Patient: sex M, age 60
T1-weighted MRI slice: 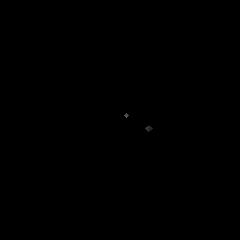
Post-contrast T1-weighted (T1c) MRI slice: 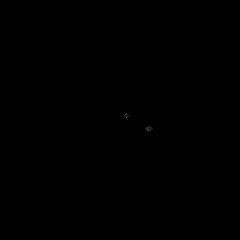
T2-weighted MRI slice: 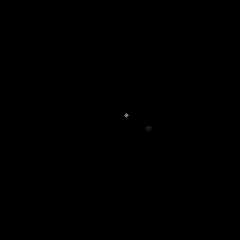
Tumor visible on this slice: no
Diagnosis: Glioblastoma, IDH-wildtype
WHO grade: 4